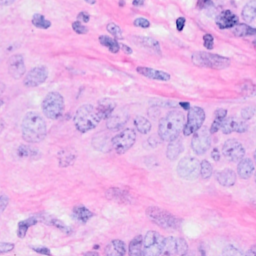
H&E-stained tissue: Breast